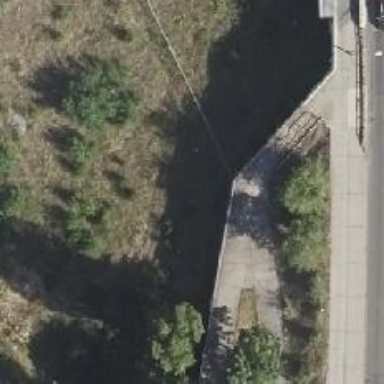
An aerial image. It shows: Concrete footway.